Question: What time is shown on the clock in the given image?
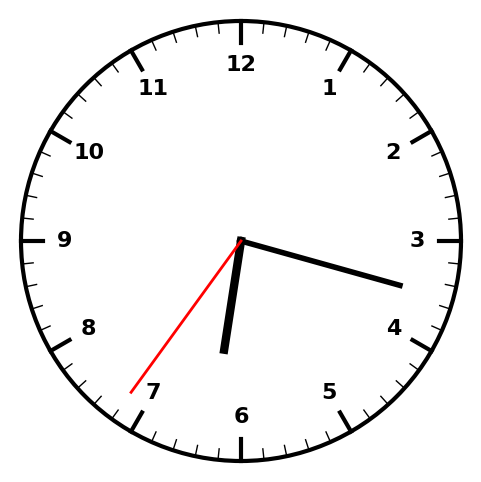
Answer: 06:17:36